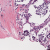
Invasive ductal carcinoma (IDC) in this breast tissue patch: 0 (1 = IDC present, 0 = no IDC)